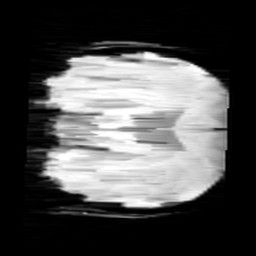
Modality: minIP
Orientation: coronal
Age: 11
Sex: male
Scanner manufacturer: siemens
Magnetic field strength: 3 T
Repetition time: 0.027 s
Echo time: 0.02 s